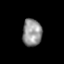
Tissue: lung
Cell type: Epithelial cells
Senescence score: 0.09094
Nuclear area (px): 512
Mean DAPI intensity: 148.807